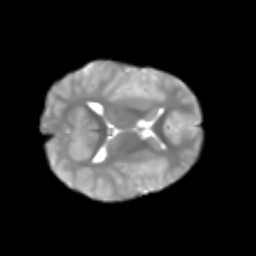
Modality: T2w
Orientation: axial
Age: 6
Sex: male
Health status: healthy